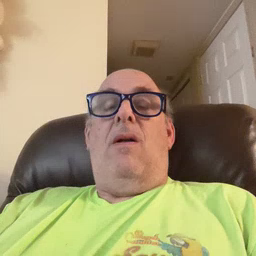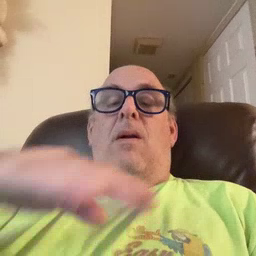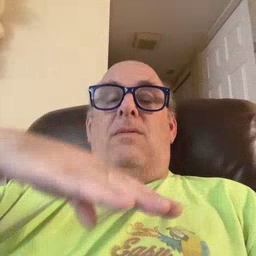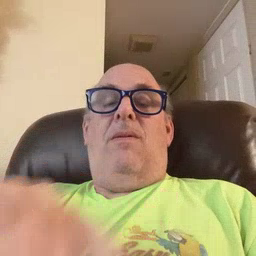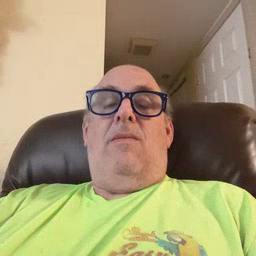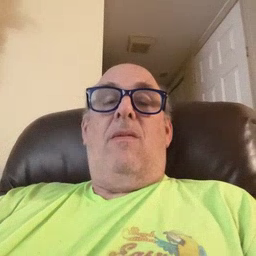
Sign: table